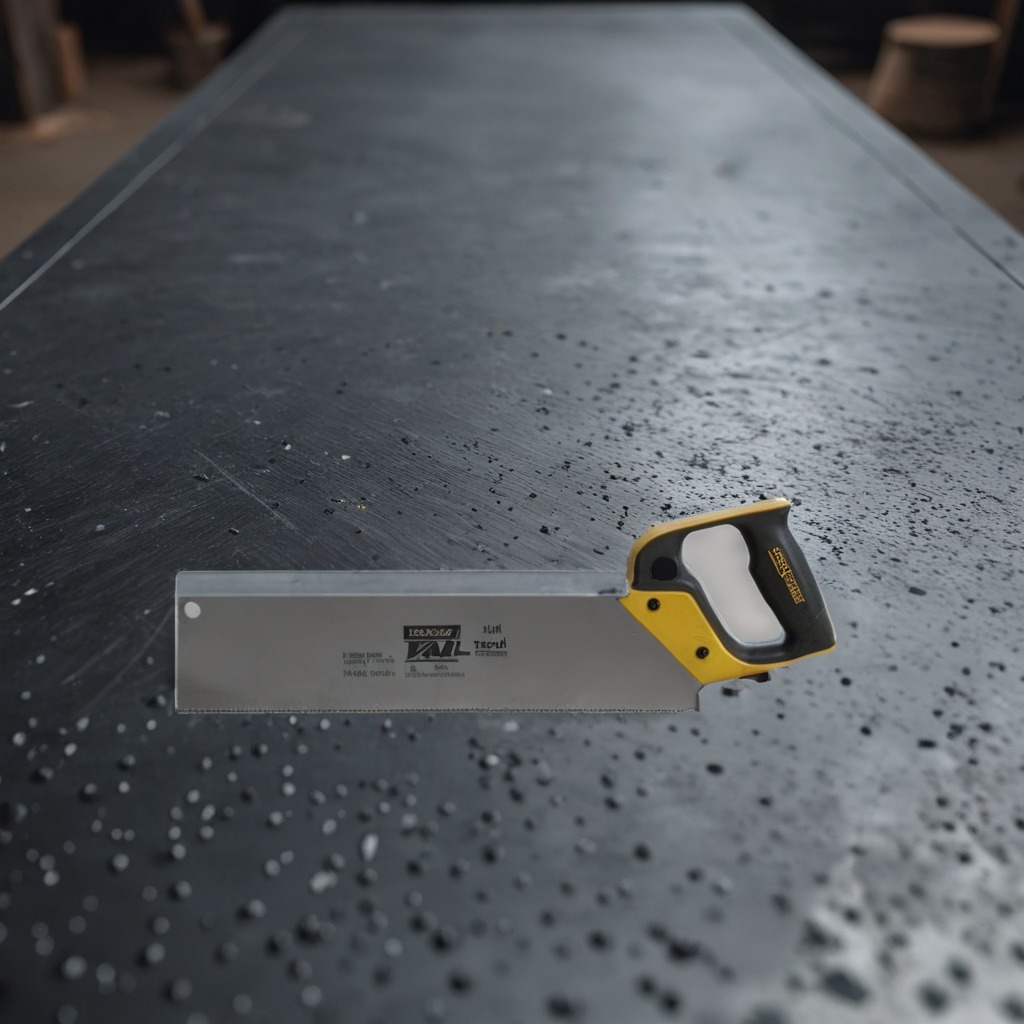
A handheld metal saw lies on the cold steel table in a mining workshop.